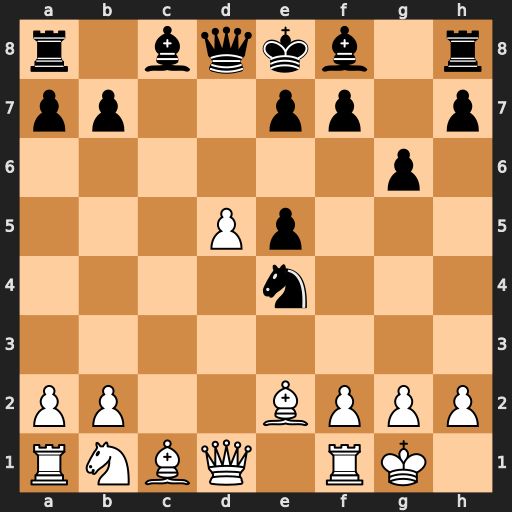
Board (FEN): r1bqkb1r/pp2pp1p/6p1/3Pp3/4n3/8/PP2BPPP/RNBQ1RK1
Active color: w
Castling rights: kq
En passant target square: -
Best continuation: Qa4+ Bd7 Qxe4